Field crop: maize
Growth stage: 2
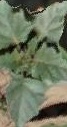
Species: datura